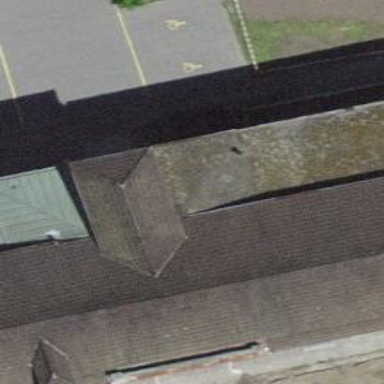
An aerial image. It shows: Hospital building.